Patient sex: M
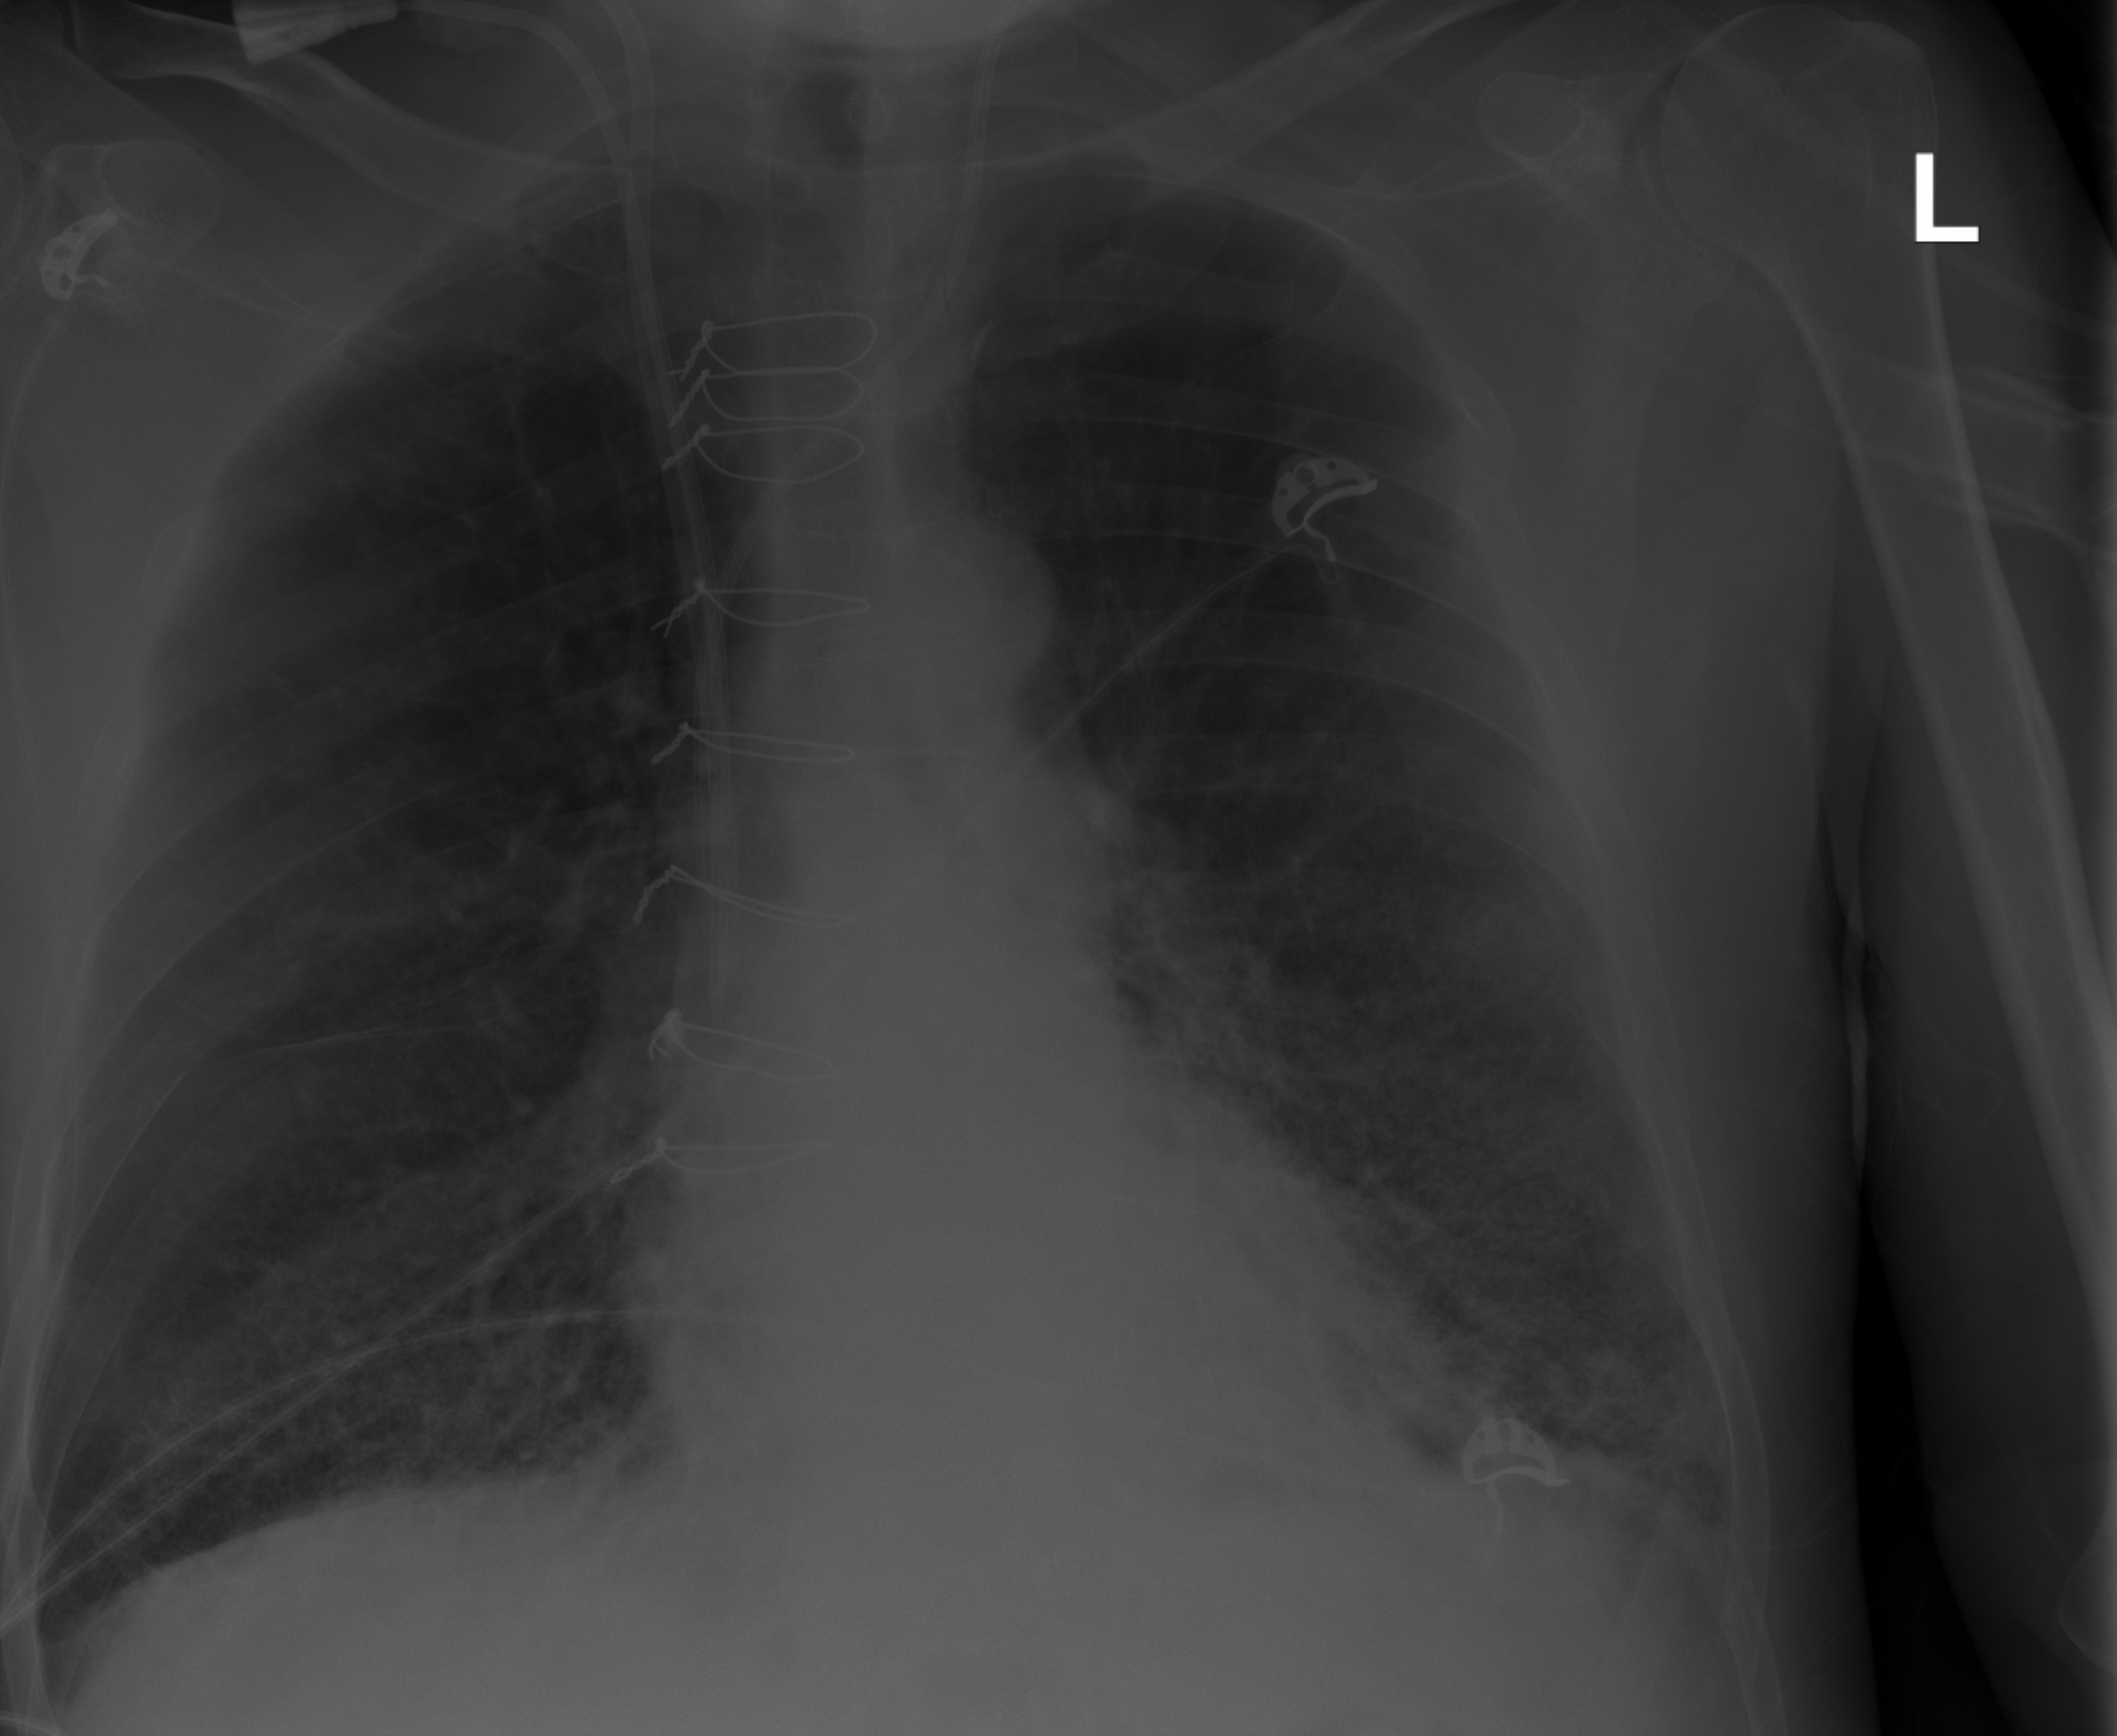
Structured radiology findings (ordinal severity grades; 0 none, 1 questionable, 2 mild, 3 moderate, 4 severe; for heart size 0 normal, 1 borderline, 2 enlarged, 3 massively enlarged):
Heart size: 0
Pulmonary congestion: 0
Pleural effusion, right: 0
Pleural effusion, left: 0
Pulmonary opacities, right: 2
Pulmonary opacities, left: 2
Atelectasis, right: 2
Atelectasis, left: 2